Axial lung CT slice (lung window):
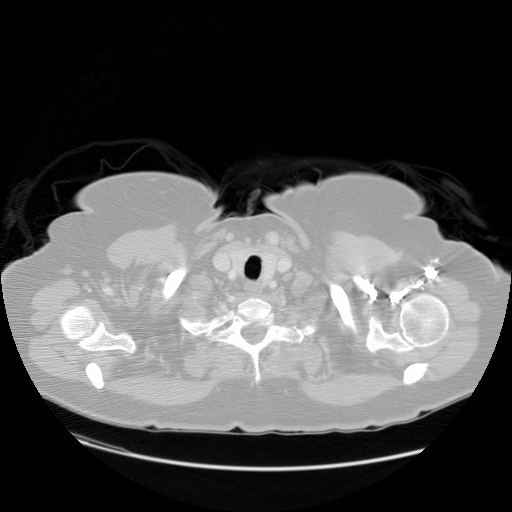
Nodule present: no